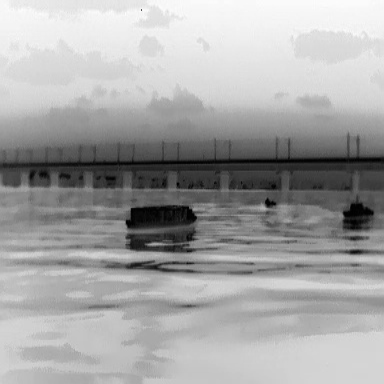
There are three objects shown in the infrared image, including two warships, and a fishing_boat.